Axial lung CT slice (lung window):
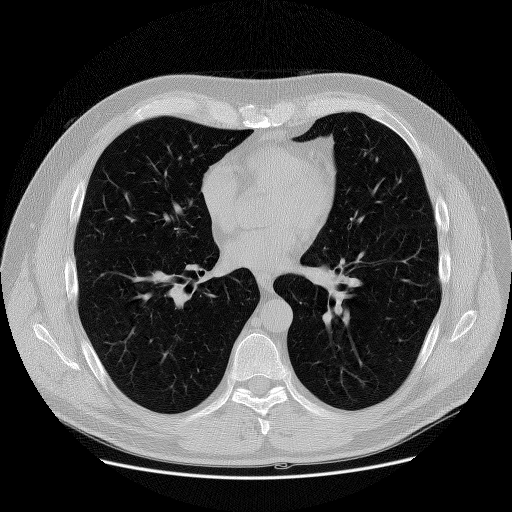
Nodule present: no